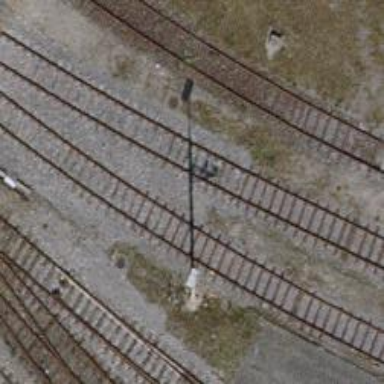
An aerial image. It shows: Single track railway in yard.